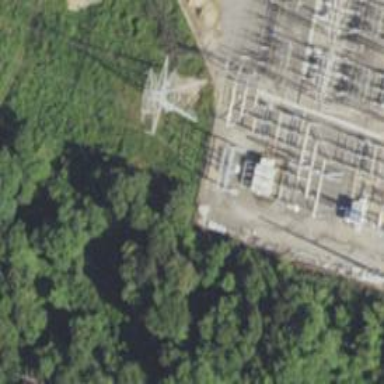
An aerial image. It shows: Switch for power supply.